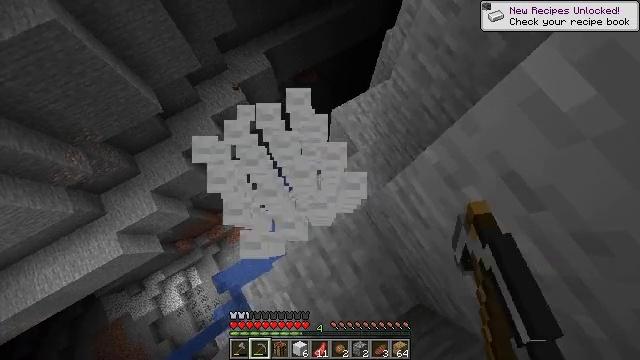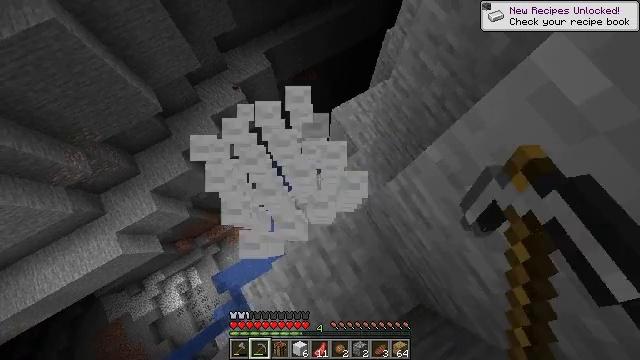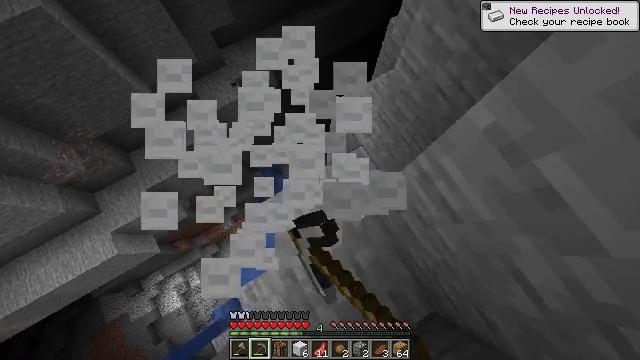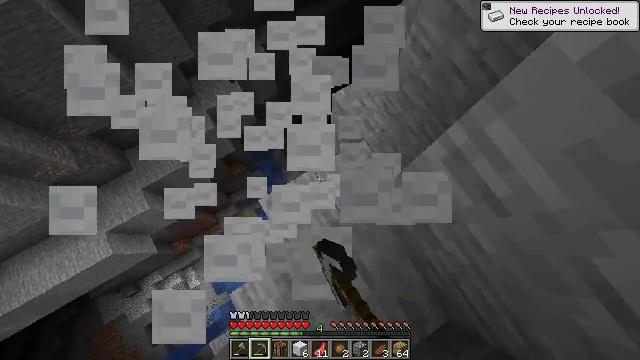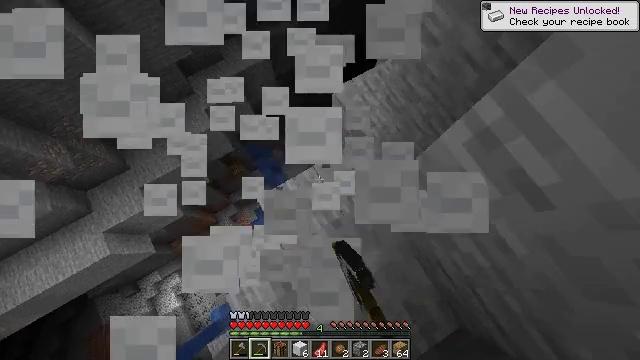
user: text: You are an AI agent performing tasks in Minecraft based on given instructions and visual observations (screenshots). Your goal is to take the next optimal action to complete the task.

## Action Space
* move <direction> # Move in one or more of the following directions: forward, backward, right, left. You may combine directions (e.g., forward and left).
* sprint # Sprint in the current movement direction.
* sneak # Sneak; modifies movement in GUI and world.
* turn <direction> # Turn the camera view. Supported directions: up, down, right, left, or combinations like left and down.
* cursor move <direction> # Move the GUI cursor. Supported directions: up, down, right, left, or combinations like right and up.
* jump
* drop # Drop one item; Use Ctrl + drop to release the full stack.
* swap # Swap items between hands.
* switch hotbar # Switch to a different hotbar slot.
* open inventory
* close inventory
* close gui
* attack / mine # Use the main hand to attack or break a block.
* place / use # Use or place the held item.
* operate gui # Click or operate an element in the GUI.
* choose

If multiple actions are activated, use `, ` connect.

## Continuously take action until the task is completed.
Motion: motion action
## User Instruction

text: Obtain white wool for building.
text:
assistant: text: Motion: attack / mine
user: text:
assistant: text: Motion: attack / mine
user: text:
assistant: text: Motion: attack / mine
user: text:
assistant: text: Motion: move forward, attack / mine
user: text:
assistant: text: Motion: attack / mine